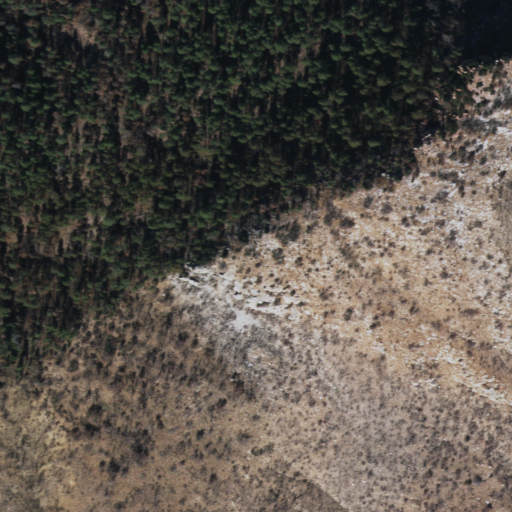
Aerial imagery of mountain in Arizona named Cottonwood Mountain containing evergreen forest, shrub, and grassland